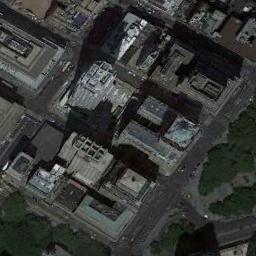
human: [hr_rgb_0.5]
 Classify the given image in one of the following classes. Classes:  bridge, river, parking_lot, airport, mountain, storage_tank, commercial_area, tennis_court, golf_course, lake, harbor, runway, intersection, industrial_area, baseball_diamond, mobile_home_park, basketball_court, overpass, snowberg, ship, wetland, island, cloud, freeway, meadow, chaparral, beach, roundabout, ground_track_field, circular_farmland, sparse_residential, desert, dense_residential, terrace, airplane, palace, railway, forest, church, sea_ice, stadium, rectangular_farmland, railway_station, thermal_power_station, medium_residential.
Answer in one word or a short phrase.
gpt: commercial_area